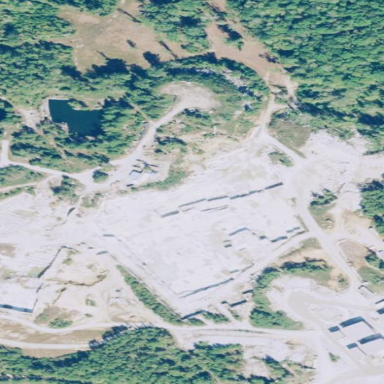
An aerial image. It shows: Quarry area.